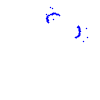
Particle: proton